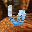
Label: 6